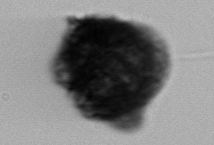
Label: Gonyaulax